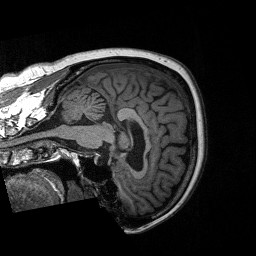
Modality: T1w
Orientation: sagittal
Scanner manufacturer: siemens
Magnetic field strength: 3 T
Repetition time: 2.3 s
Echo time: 0.00226 s